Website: home-depot
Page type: billing-address
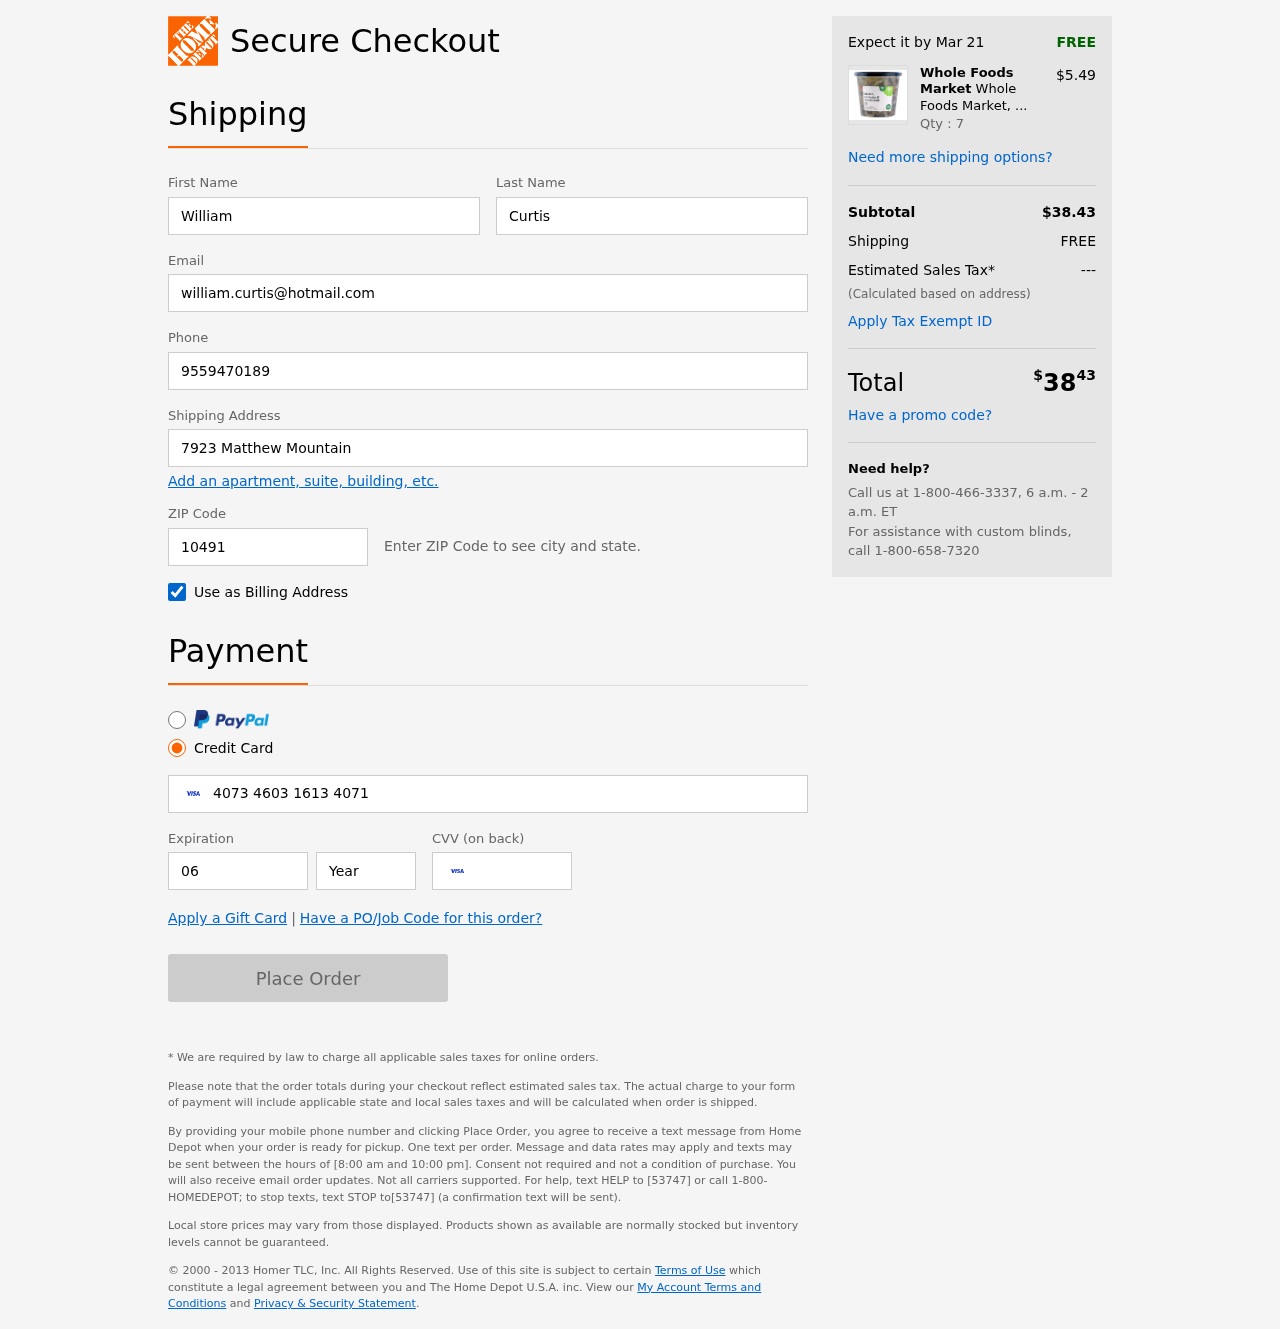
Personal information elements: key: PII_FIRSTNAME
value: William
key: PII_LASTNAME
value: Curtis
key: PII_EMAIL
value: william.curtis@hotmail.com
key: PII_PHONE
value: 9559470189
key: PII_STREET
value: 7923 Matthew Mountain
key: PII_POSTCODE
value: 10491
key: PII_CARD_NUMBER
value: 4073 4603 1613 4071
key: PII_CARD_EXPIRY_MONTH
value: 06
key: PII_CARD_CVV
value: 992
Product elements: key: PRODUCT1_BRAND
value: Whole Foods Market
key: PRODUCT1_NAME
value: Whole Foods Market, Chicken, Artichoke & Lemon Soup, 24 oz
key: PRODUCT1_PRICE
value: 5.49
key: PRODUCT1_QUANTITY
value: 7
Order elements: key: ORDER_DELIVERY_DATE
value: Mar 21
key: ORDER_SUBTOTAL
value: $38.43
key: ORDER_SHIPPING_COST
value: FREE
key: ORDER_TAX
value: ---
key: ORDER_TOTAL2
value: $3843